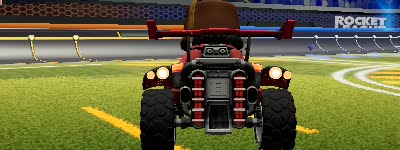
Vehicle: octane